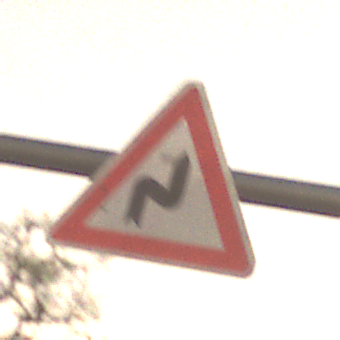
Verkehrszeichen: DoppelkurveRechts
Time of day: Night
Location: Outdoor (Nature)
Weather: Clear
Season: NotSpecified
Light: Natural